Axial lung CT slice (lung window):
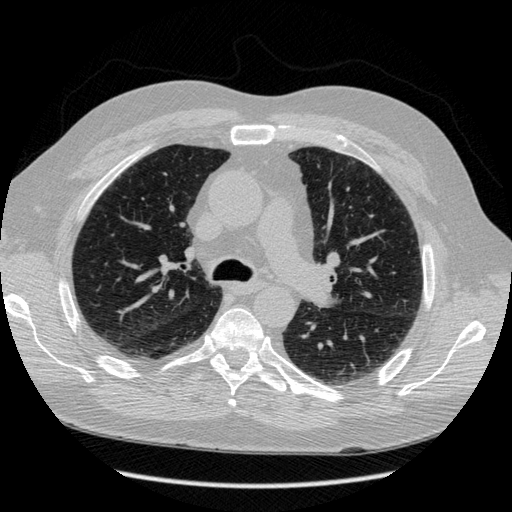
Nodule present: no